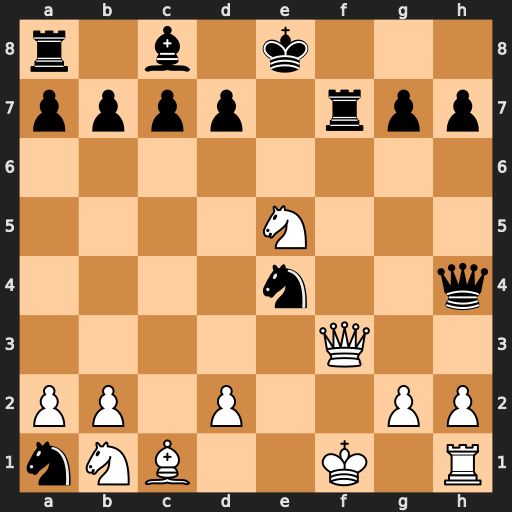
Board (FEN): r1b1k3/pppp1rpp/8/4N3/4n2q/5Q2/PP1P2PP/nNB2K1R
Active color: w
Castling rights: q
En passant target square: -
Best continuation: Qxf7+ Kd8 Qf8#